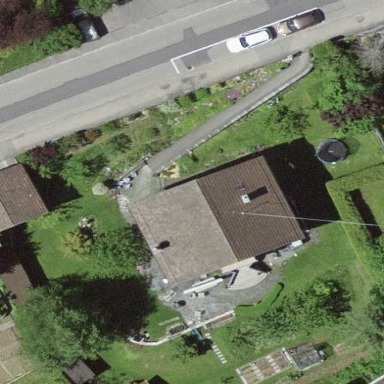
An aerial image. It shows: Residential building.